Field crop: maize
Growth stage: 1
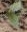
Species: datura